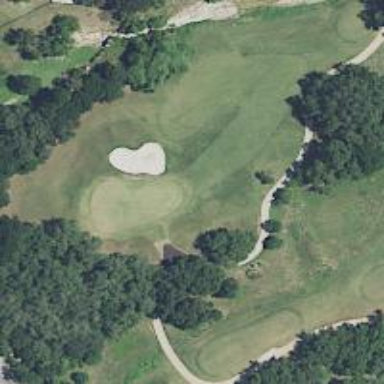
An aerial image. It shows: View of golf hole.